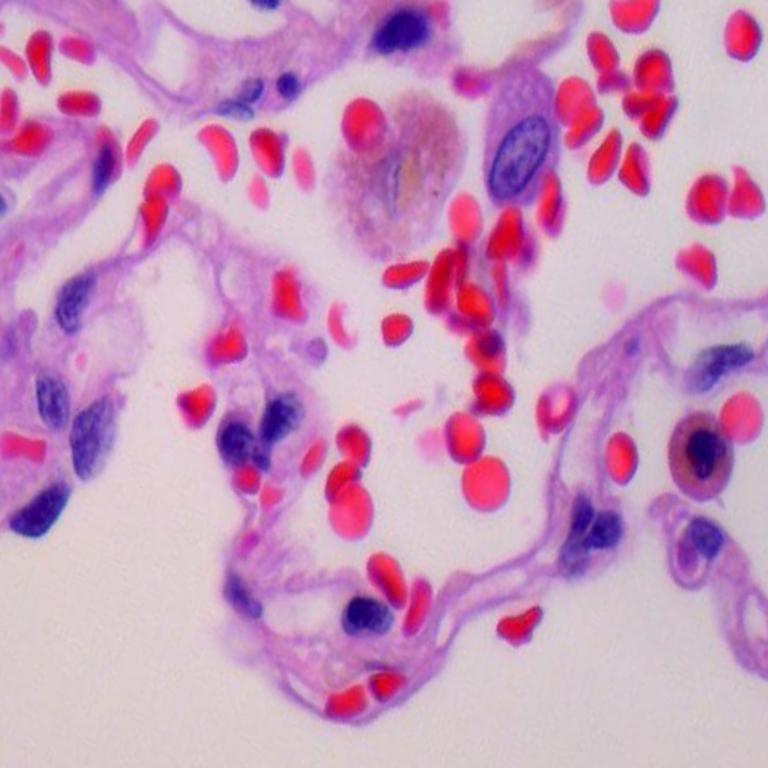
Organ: lung
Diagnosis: benign